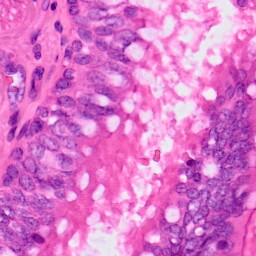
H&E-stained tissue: Lung